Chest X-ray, PA view. Patient: 75 years old, sex M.
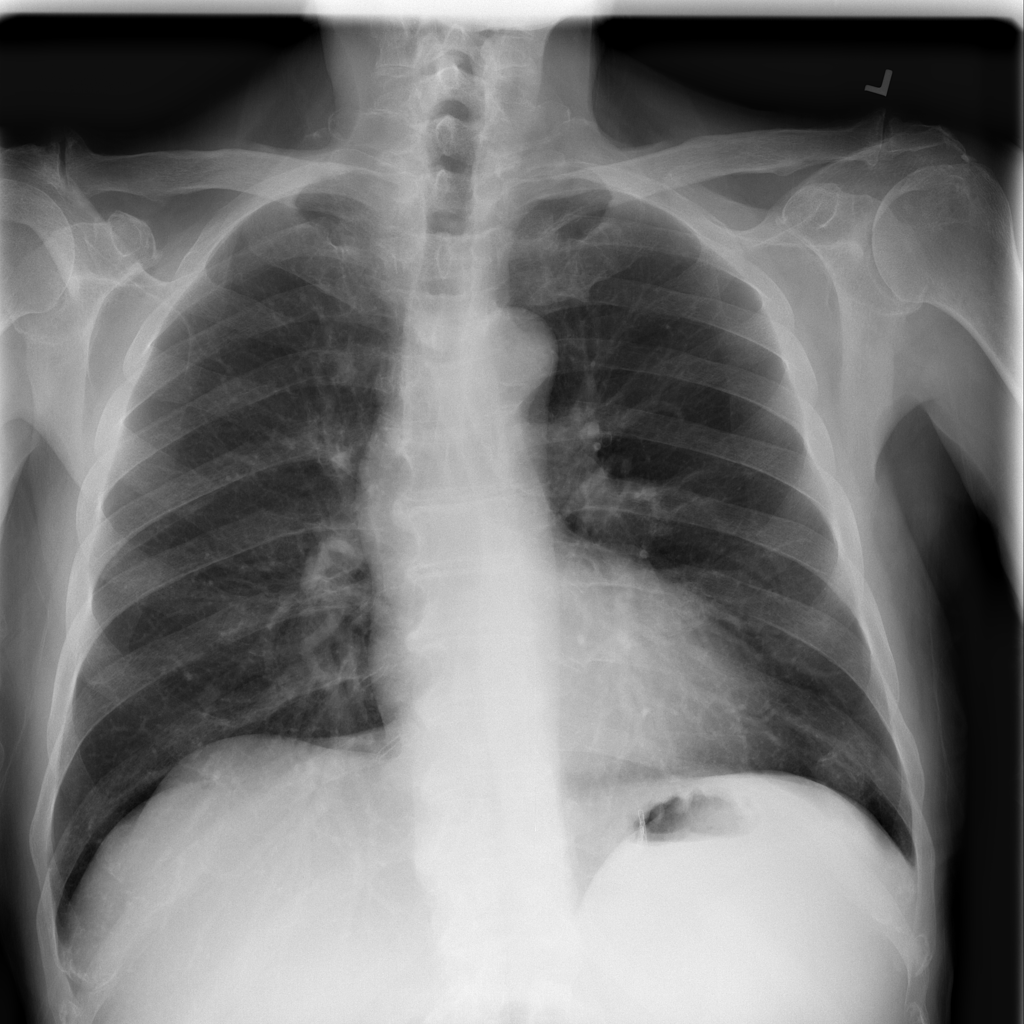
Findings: No Finding